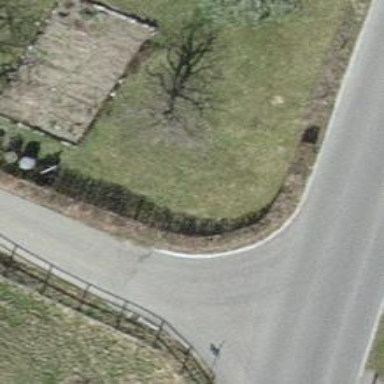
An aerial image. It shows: Hedge barrier.